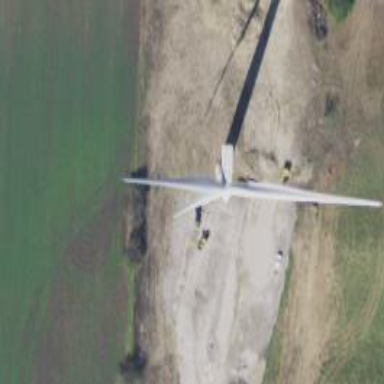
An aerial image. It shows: Wind generator powered by horizontal axis wind turbine.